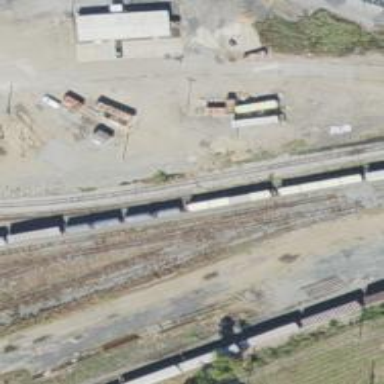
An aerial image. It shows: Railway yard.